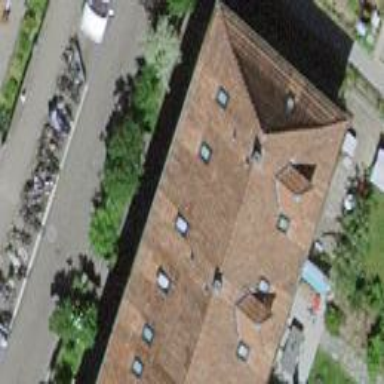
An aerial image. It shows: Residential building with hipped roof covered in maroon roof tiles. The roof orientation is across.